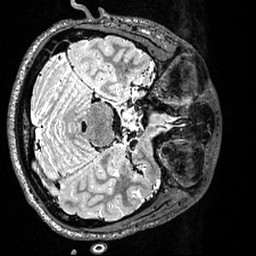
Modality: T2w
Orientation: axial
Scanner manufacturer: siemens
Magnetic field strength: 3 T
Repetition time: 3.2 s
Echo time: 0.566 s